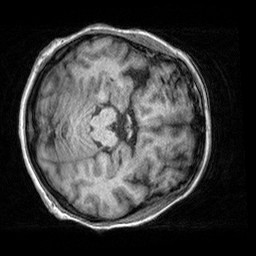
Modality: T1w
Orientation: axial
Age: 67
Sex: female
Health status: healthy
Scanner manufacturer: siemens
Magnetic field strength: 3 T
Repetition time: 2.3 s
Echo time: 0.00303 s